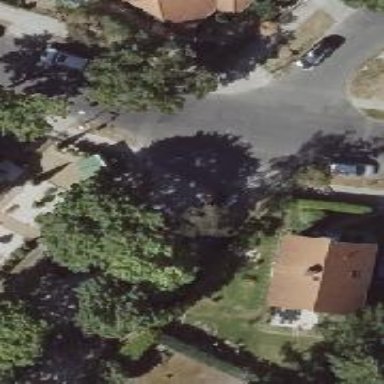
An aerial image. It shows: Residential road with separate sidewalk.